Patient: sex F, age 67
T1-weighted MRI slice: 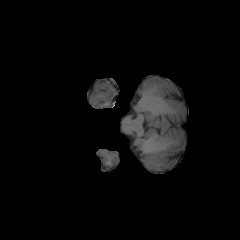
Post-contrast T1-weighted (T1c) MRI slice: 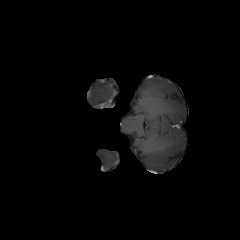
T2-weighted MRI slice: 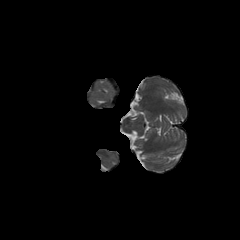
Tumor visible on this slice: no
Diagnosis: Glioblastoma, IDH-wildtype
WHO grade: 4